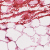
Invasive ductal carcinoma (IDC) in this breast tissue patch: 0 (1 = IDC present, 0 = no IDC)